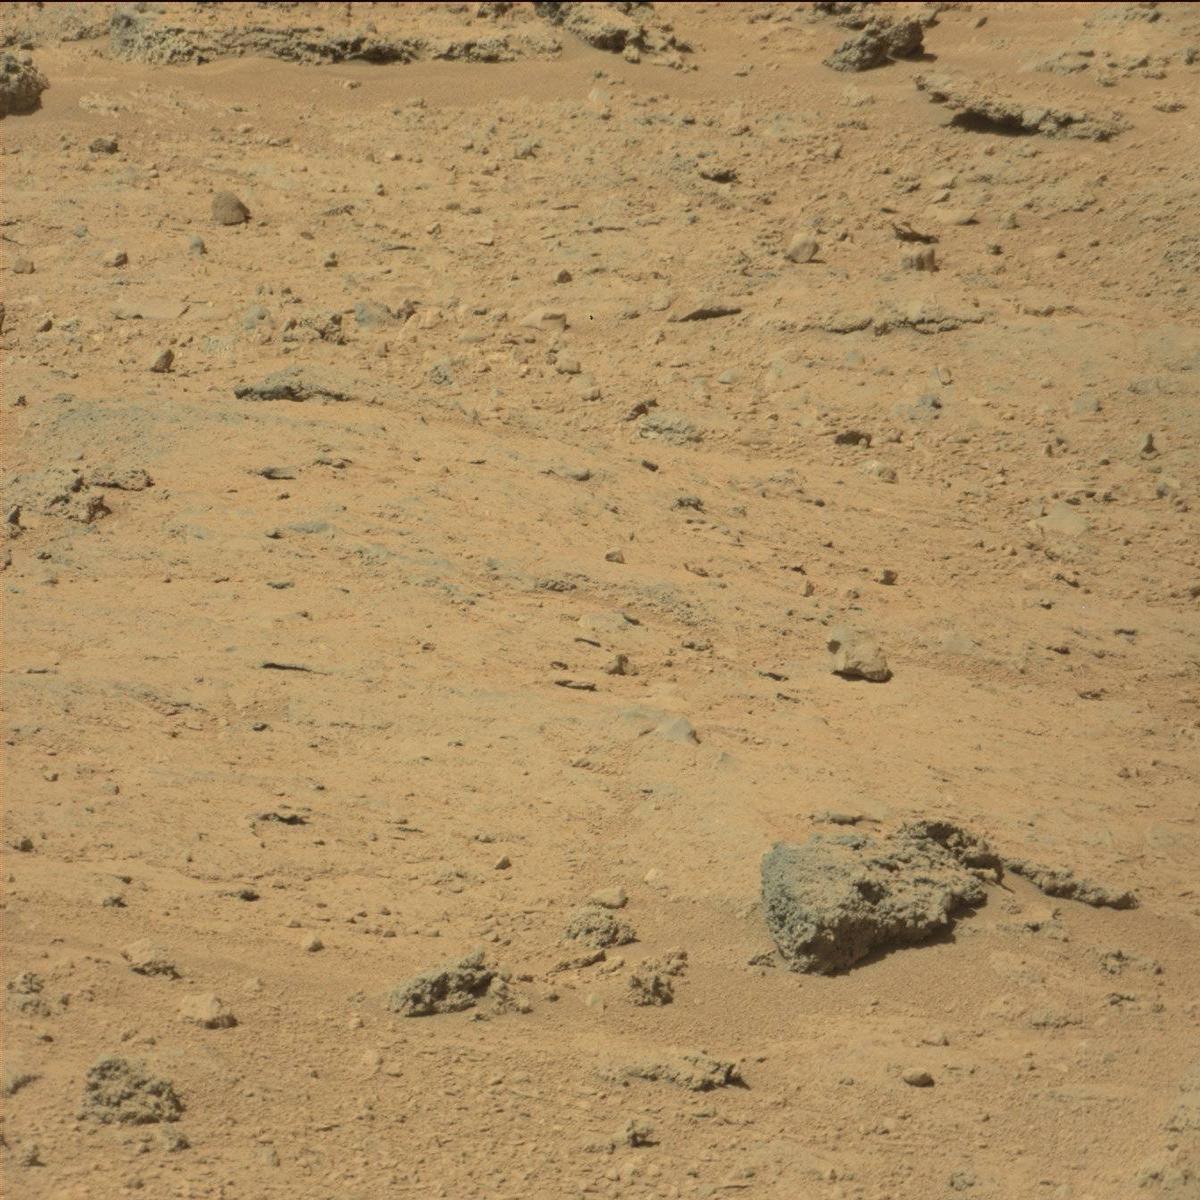
Terrain classes present: Bedrock, Sand / Soil